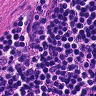
Metastatic tissue present: no